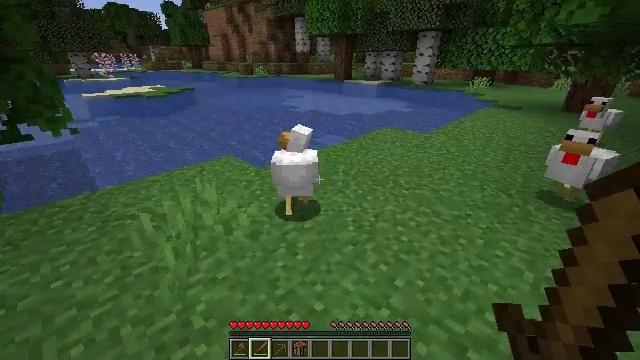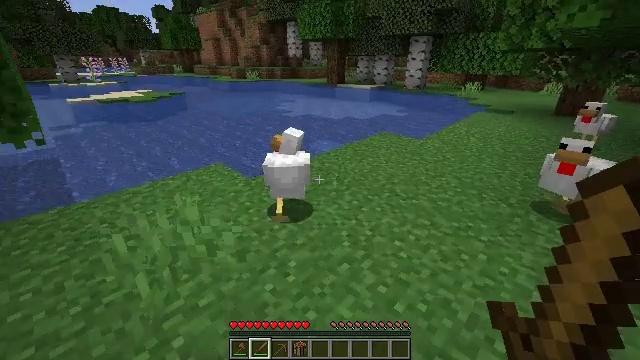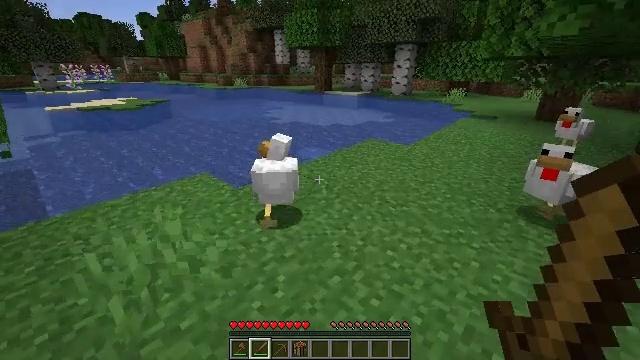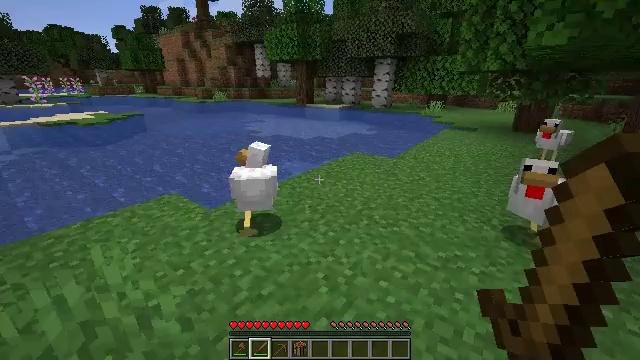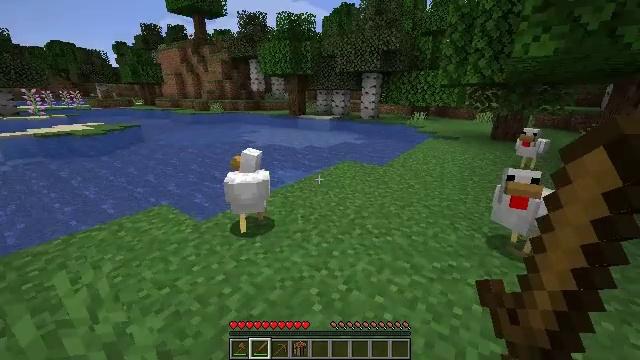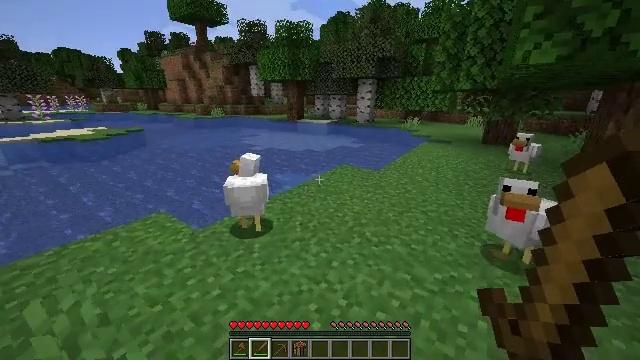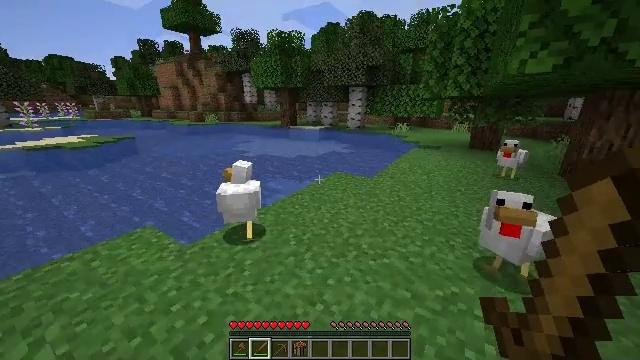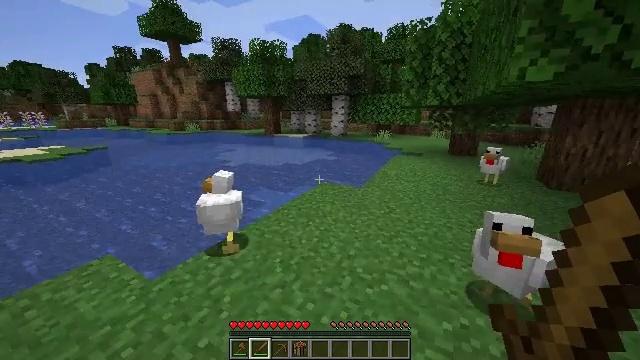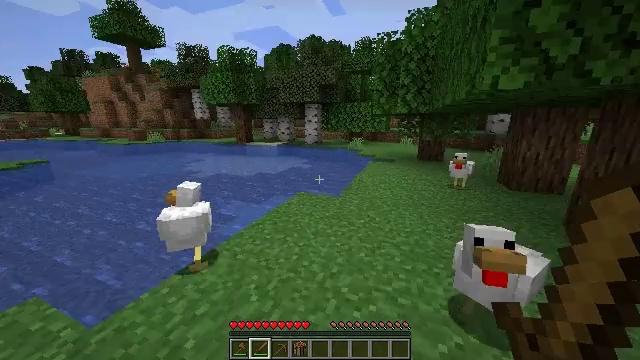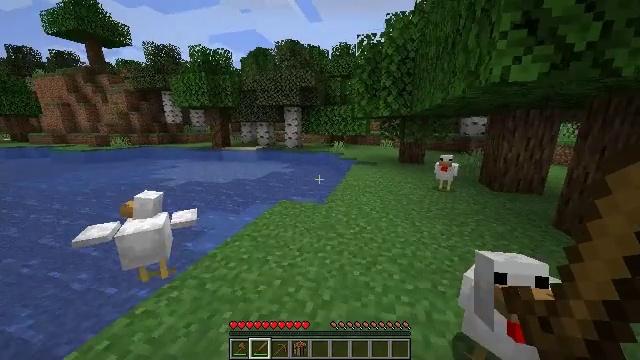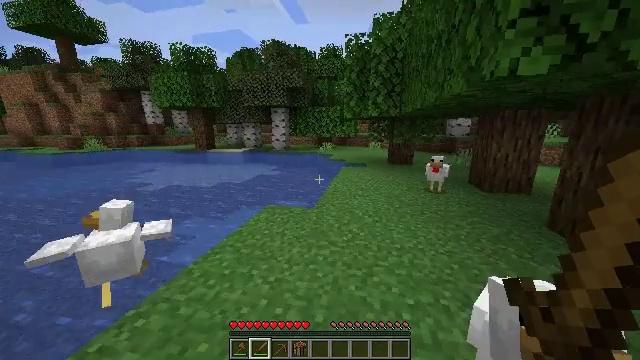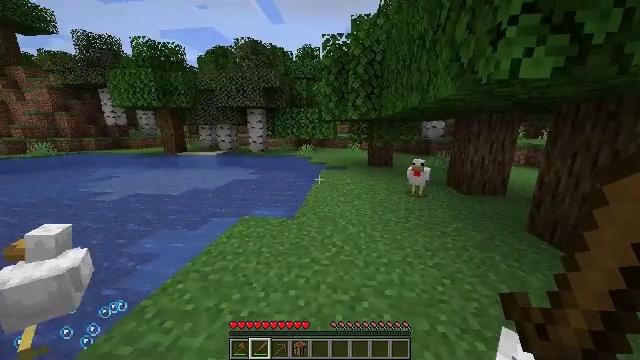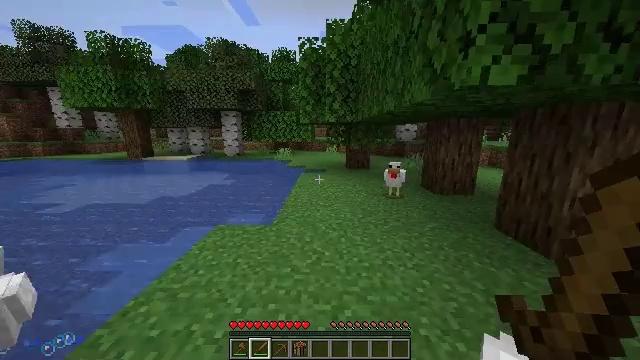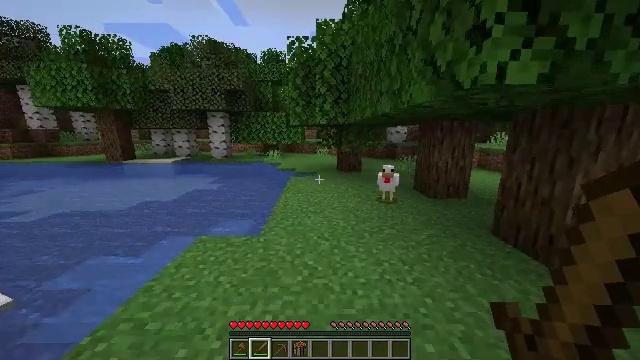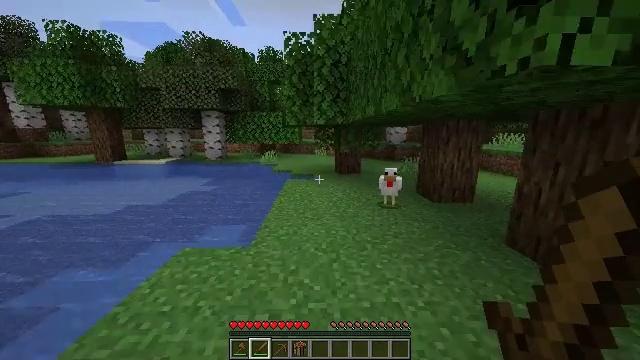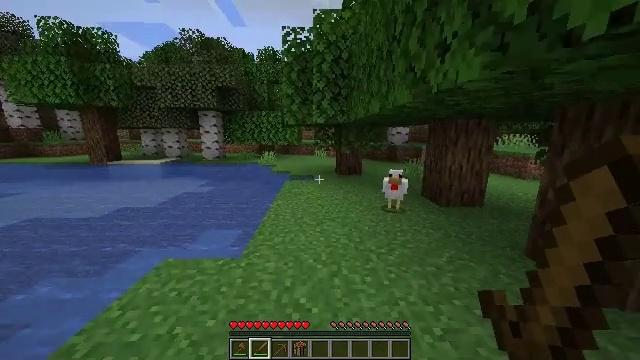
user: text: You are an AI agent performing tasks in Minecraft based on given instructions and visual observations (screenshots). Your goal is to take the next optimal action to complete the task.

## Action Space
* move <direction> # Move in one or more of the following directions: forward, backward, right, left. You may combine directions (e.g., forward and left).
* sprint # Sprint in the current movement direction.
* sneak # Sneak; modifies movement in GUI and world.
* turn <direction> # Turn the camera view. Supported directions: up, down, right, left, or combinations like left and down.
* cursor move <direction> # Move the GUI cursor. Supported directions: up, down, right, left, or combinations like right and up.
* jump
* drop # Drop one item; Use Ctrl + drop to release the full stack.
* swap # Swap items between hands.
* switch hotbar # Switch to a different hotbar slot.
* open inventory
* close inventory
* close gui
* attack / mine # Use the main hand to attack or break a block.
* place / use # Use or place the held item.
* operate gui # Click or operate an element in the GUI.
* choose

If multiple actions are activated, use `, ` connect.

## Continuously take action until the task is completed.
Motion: motion action
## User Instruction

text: Hunt a chicken.
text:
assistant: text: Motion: move forward, turn right
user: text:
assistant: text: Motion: move forward, turn right and up
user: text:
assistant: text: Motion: move forward, sprint, turn right and up
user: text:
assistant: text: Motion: move forward, sprint, turn right and up
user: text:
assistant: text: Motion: move forward, sprint
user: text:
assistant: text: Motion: move forward, sprint, turn right and up
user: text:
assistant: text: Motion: move forward, sprint, turn right and up
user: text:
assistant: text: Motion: move forward, sprint, turn right and up
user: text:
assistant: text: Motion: move forward, sprint, turn right
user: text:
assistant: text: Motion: move forward, sprint, turn right
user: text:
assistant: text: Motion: move forward, sprint, turn right
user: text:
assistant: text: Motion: move forward, sprint, turn right
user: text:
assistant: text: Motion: move forward, sprint, turn right
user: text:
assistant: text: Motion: move forward, sprint
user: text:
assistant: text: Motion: move forward, sprint
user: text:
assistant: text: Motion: move forward, sprint
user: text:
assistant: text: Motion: move forward, sprint
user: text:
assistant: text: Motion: move forward, sprint
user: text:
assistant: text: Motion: move forward, sprint
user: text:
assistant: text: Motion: move forward, sprint
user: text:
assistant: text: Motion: move forward, sprint, turn right
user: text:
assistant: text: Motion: move forward, sprint, turn right
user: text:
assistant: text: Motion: move forward, sprint, turn right
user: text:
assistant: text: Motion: move forward, sprint, turn right
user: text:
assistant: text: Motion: move forward, turn right and down
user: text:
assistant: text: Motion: move forward, turn right and down
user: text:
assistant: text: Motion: move forward, turn right and down
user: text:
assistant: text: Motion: move forward, turn right
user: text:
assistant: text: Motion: turn right and down, attack / mine
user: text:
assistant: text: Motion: attack / mine